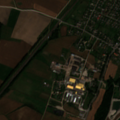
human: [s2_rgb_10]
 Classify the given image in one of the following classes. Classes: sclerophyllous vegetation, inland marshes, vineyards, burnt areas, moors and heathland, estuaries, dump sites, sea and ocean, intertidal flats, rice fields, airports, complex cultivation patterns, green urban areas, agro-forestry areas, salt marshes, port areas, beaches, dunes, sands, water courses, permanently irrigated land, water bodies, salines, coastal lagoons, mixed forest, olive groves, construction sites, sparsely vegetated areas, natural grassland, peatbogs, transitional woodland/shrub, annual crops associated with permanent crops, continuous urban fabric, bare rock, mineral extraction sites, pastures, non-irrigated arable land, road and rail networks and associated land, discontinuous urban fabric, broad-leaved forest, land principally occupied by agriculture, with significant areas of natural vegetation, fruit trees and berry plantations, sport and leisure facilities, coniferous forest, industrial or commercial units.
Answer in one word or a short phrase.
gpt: discontinuous urban fabric, industrial or commercial units, sport and leisure facilities, non-irrigated arable land, pastures, complex cultivation patterns